Question: this is my html code:
'''
<h3>Ilm selles linnas</h3>
<table>
<tr>
<th>id</th>
<th>city_id</th>
<th>temp</th>
<th>date</th>
</tr>
<div id="info"></div>
</table>
'''
this is my script:
'''
function(data) {
$('#info').empty();
var html = "";
for(var i = 0; i < data.length; i++) {
html += "<tr>"+
"<td>"+data[i].id+"</td>"+
"<td>"+data[i].city_id+"</td>"+
"<td>"+data[i].temperature+"</td>"+
"<td>"+data[i].date+"</td>"+
"</tr>";
}
$('#info').append(html);
}
'''
After this is done, in the real ouput this happens:

So:
'<th>'
What must I change to make it look as it should?
Feel free to ask any questions.
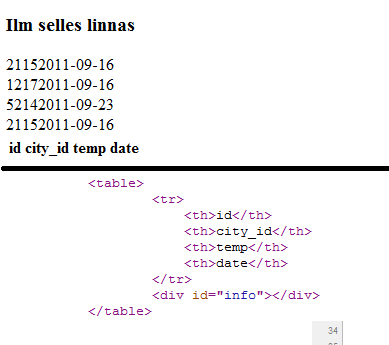
Answer: Just remove your '<div id="info"></div>' and append directly to the table.
'''
$('table tr:gt(0)').remove();
var html = "";
$(data).each(function() {
html += "<tr>"+
"<td>"+this.id+"</td>"+
"<td>"+this.city_id+"</td>"+
"<td>"+this.temperature+"</td>"+
"<td>"+this.date+"</td>"+
"</tr>";
});
$('table').append(html);
'''
Code: <URL>